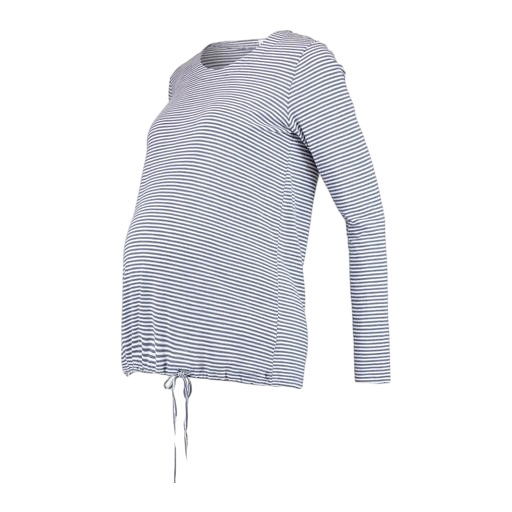
blue stripe maternity top, blue maternity navy stripe shirt, blue maternity navy white stripe, white background